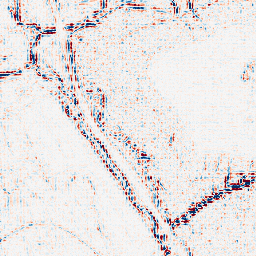
Category: wavelet
Decomposition family: wavelet_reverse_biorthogonal
Decomposition parameters: wavelet: rbio1.3
level: 2
Upsampling method: sinc_hamming
Upsampling parameters: scale: 4
kernel_size: 4
Upsampling scale: 4